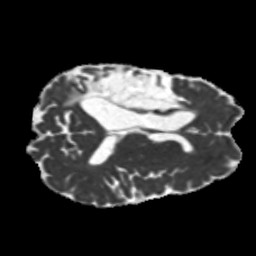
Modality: MD
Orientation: axial
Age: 41
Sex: male
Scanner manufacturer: siemens
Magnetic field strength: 3 T
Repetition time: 5.25 s
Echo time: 0.08 s